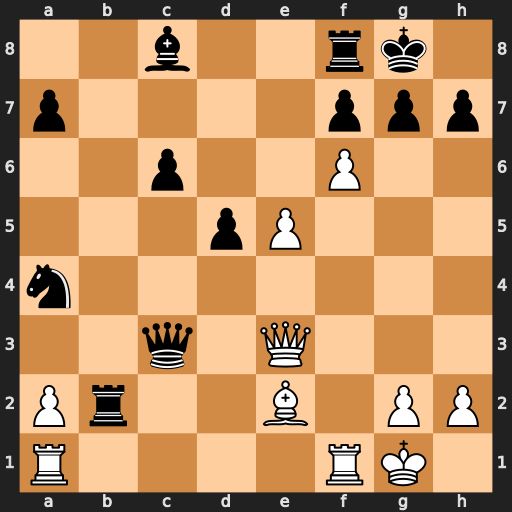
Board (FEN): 2b2rk1/p4ppp/2p2P2/3pP3/n7/2q1Q3/Pr2B1PP/R4RK1
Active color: w
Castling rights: -
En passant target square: -
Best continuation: Qg5 Qe3+ Qxe3